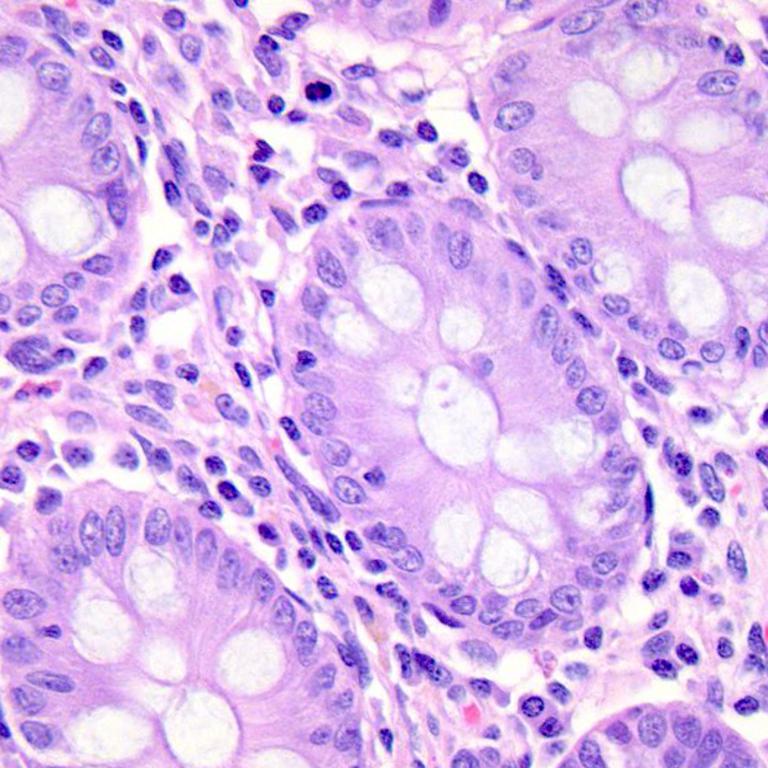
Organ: colon
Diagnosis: benign